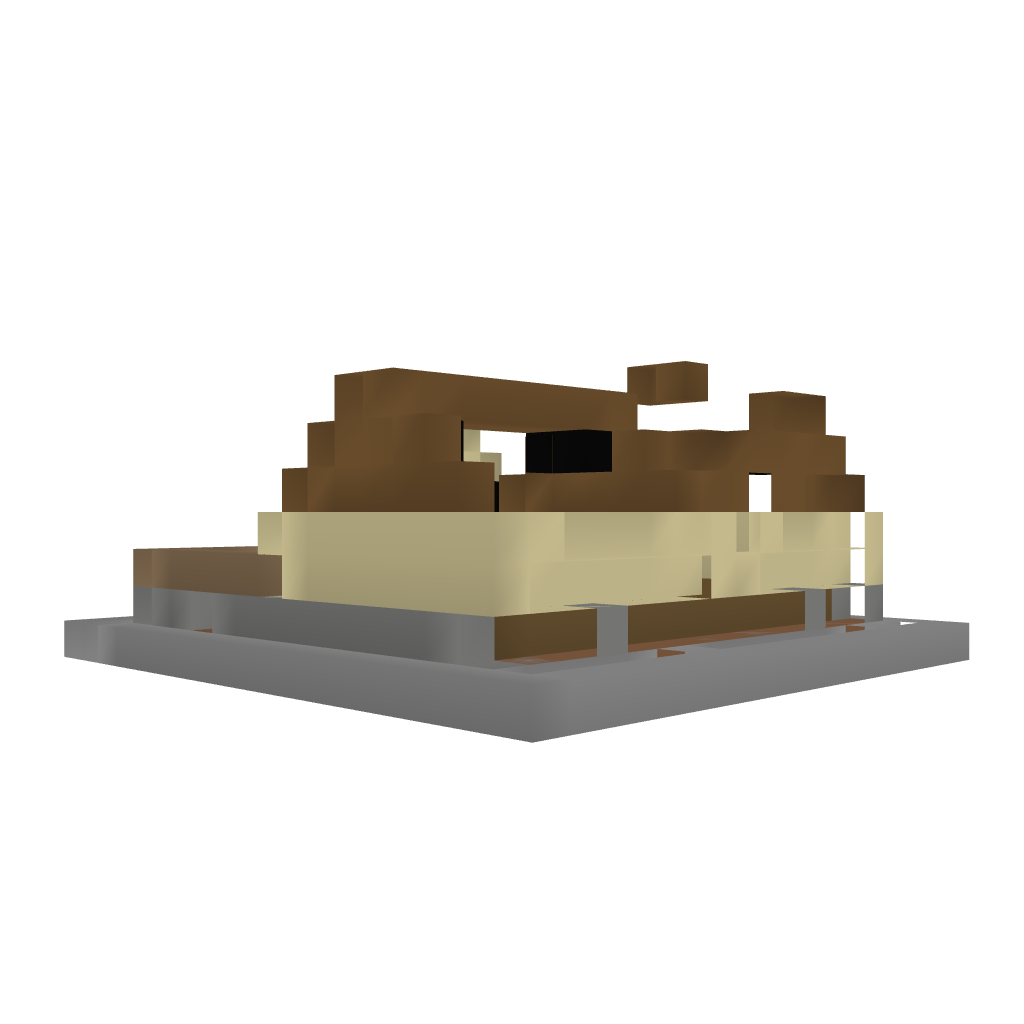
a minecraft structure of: Ultima Online Housing - Large House with Patio